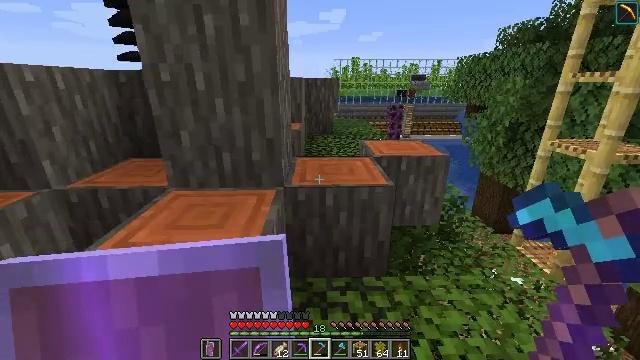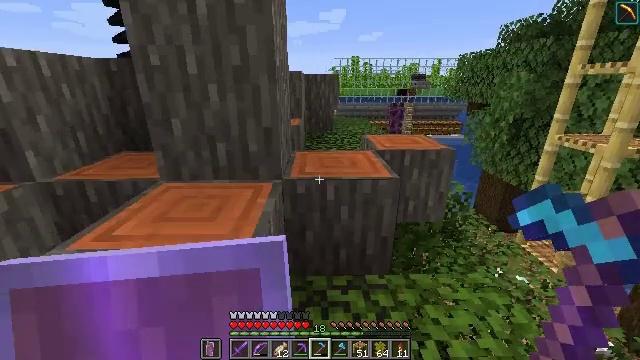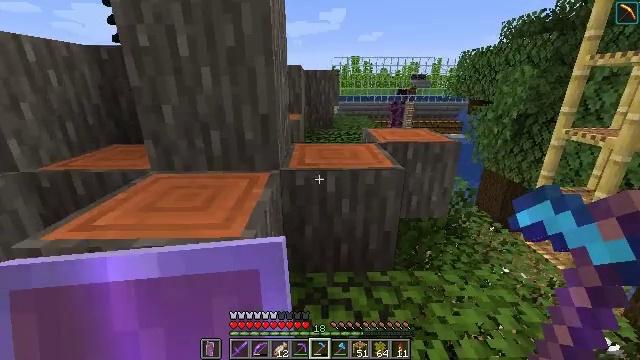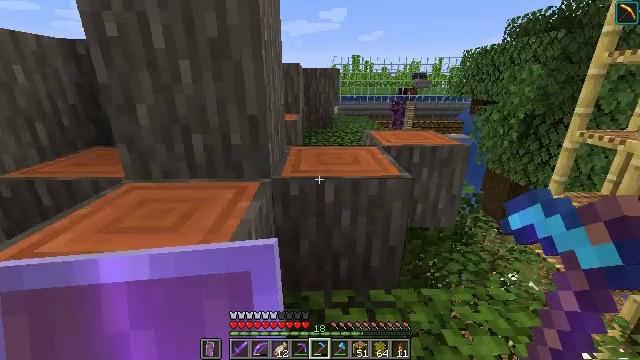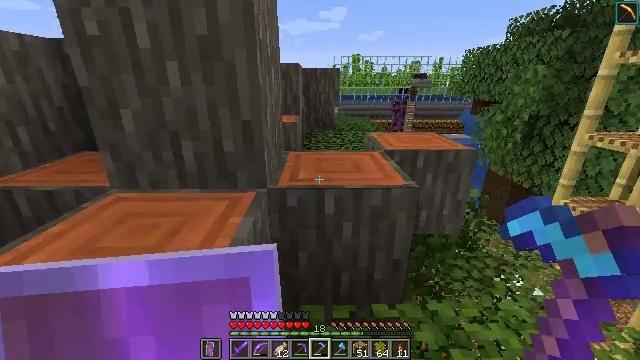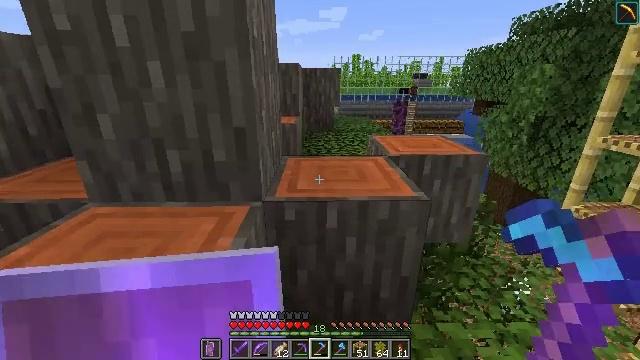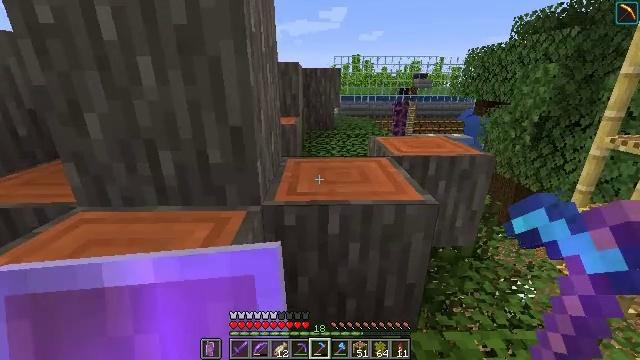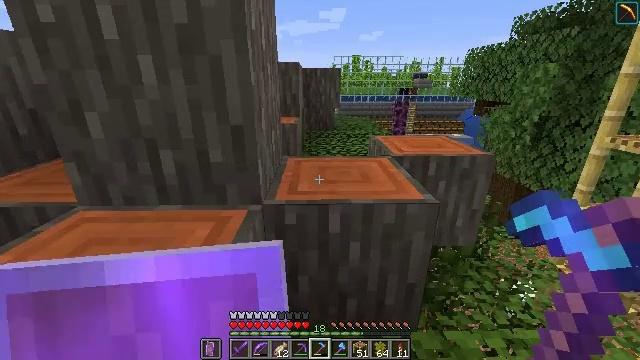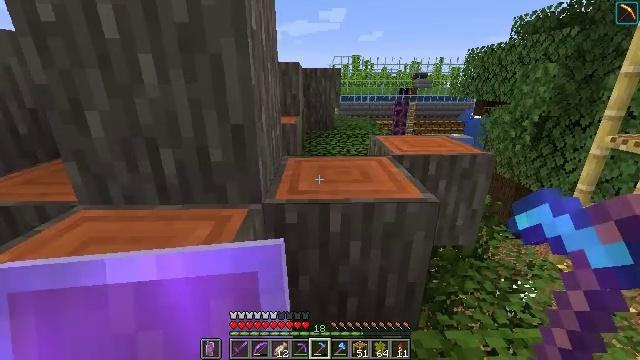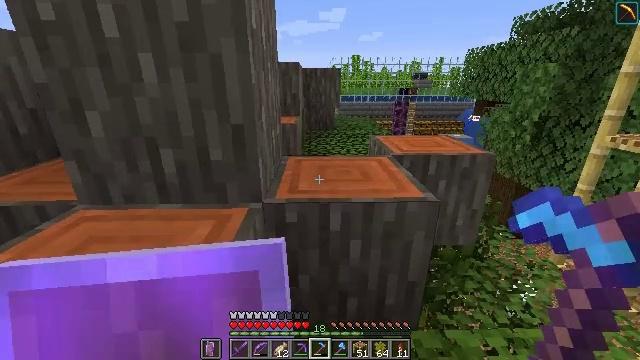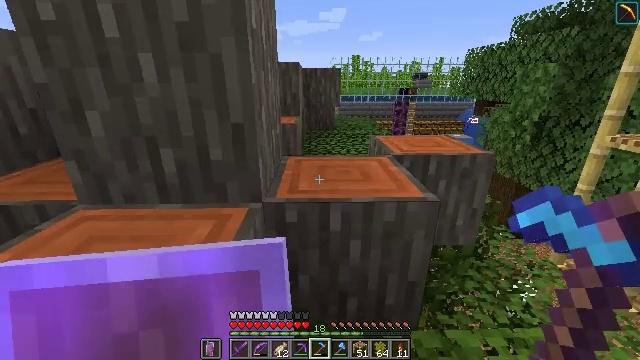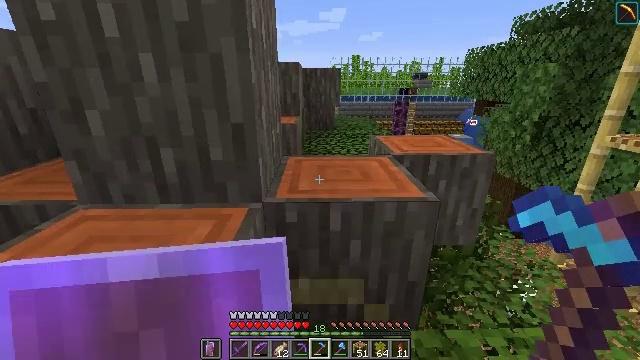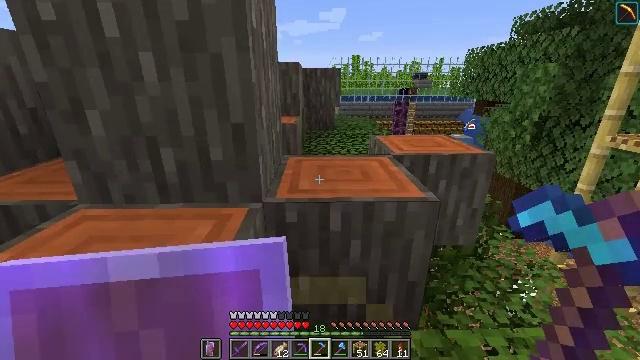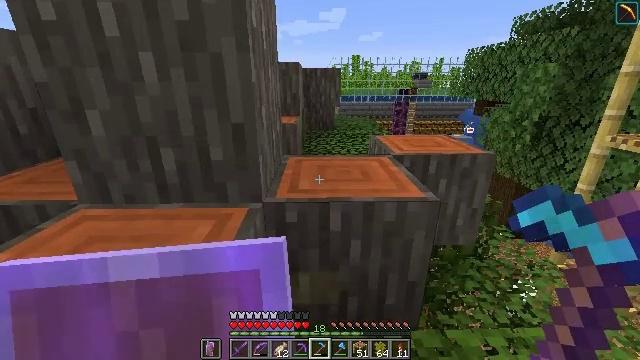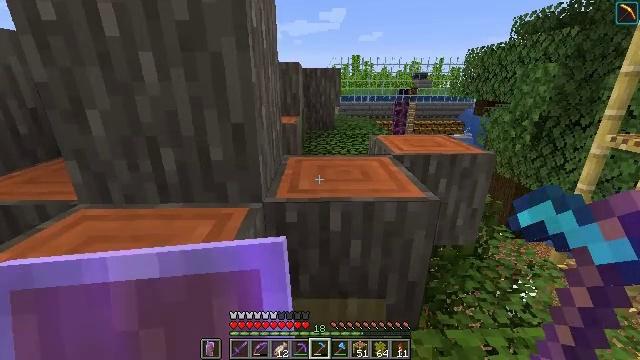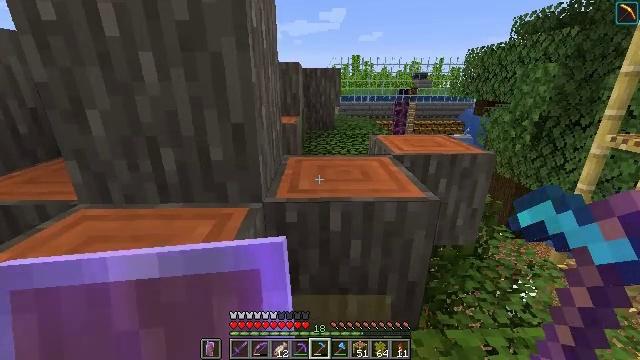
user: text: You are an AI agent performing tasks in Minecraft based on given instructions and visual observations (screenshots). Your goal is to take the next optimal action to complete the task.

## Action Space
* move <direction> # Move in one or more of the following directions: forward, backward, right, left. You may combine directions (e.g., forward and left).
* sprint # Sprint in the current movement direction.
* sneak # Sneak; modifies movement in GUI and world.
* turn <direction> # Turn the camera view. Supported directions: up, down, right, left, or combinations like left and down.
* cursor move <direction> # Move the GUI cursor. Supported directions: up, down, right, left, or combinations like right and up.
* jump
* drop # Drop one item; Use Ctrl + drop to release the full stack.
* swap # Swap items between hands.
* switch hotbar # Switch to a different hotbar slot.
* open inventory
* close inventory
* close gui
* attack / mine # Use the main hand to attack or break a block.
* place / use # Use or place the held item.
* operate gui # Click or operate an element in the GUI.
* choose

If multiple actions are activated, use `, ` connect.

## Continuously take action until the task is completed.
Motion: motion action
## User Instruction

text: Mine acacia leaves from the tree.
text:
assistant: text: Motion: move forward
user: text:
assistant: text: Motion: move forward
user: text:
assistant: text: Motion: move forward
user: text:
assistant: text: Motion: move forward
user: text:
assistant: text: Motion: move forward
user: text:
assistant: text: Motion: move forward
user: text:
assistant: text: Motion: move forward
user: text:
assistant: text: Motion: move forward
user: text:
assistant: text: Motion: move forward
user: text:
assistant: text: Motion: no_op
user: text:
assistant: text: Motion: no_op
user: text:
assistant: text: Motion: no_op
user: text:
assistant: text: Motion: no_op
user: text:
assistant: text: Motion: no_op
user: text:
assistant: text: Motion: no_op
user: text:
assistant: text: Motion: move back
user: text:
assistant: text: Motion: move back
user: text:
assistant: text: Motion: move back
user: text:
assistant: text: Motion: move back
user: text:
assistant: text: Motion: move back
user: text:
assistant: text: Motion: no_op
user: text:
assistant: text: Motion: no_op
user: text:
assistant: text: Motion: no_op
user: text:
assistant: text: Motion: no_op
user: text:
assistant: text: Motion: no_op
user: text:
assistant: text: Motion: no_op
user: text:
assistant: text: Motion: no_op
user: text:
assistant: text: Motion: no_op
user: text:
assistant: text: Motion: no_op
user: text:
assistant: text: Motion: no_op